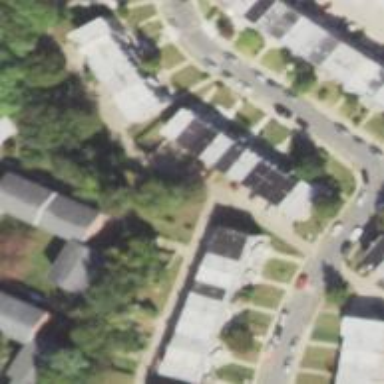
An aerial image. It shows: Alleyway designated as service road.